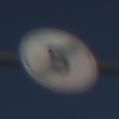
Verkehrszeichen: EndeGeschwindigkeit5
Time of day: MorningAfternoon
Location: Outdoor (Nature)
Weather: PartlyCloudy
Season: NotSpecified
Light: Natural